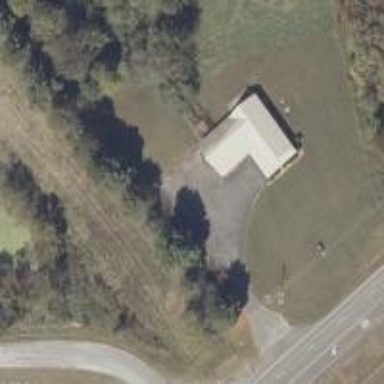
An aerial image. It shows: Veterinary facility.